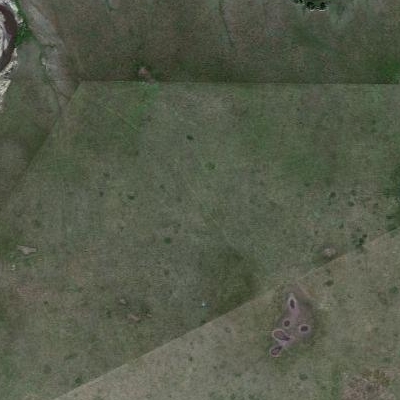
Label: Grass